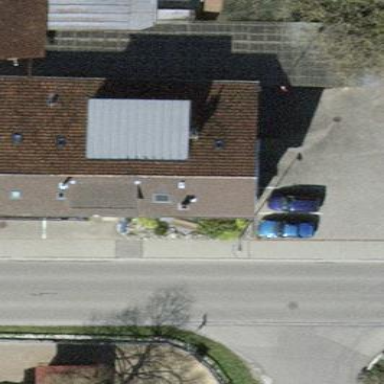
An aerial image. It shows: Gabled roof apartments building.